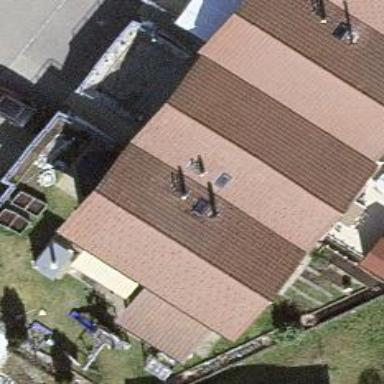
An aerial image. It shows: Building with gabled roof.